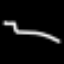
Label: squiggle